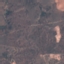
Land use / land cover: HerbaceousVegetation